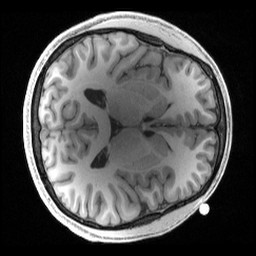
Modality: T1w
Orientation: axial
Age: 30
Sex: male
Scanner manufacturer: siemens
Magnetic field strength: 3 T
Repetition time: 2.4 s
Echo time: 0.00222 s